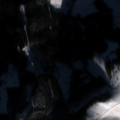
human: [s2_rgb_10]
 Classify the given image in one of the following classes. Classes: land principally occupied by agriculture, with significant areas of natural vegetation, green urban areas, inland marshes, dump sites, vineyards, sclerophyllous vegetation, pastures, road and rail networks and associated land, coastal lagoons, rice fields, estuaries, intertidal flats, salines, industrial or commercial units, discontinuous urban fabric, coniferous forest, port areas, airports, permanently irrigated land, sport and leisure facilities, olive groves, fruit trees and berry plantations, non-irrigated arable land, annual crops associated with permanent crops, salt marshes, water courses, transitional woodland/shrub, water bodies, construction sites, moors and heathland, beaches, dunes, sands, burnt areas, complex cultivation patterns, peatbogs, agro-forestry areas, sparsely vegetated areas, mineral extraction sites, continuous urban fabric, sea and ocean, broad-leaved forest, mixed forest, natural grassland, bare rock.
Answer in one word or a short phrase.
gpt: land principally occupied by agriculture, with significant areas of natural vegetation, coniferous forest, natural grassland